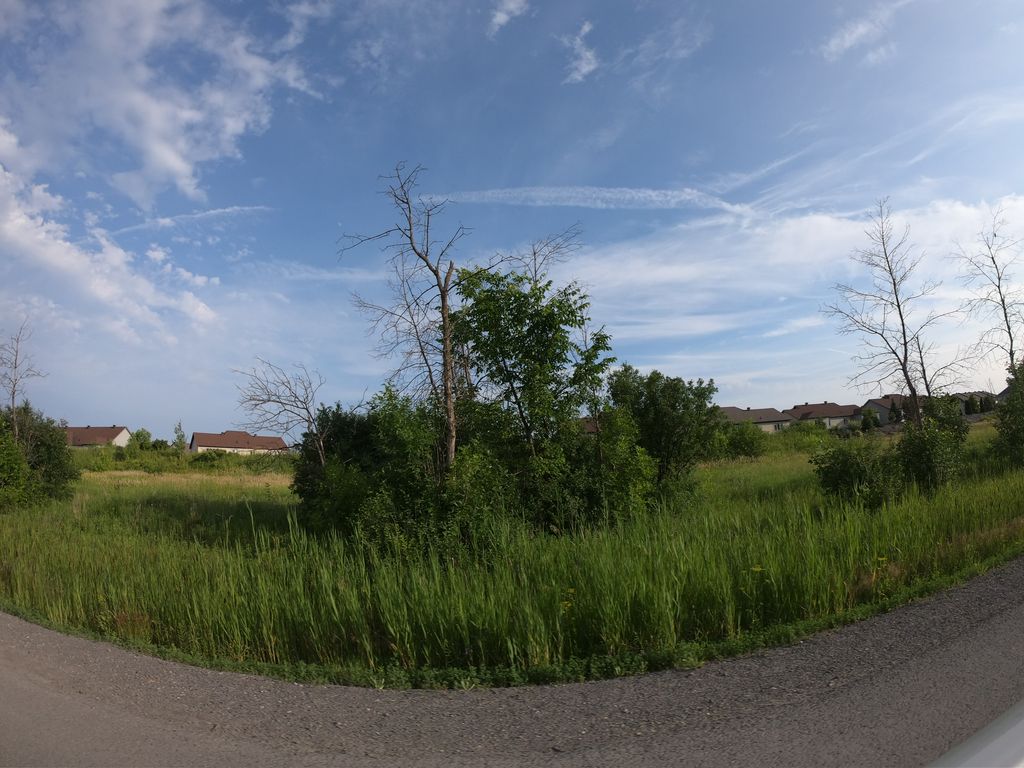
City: ottawa-gatineau